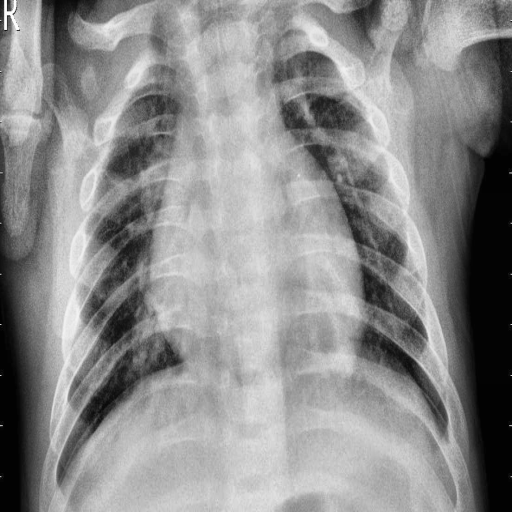
Finding: PNEUMONIA